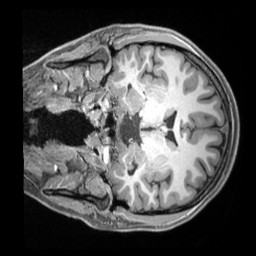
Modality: T1w
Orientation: coronal
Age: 21
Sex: female
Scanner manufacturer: siemens
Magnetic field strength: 3 T
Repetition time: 2.4 s
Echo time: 0.00226 s